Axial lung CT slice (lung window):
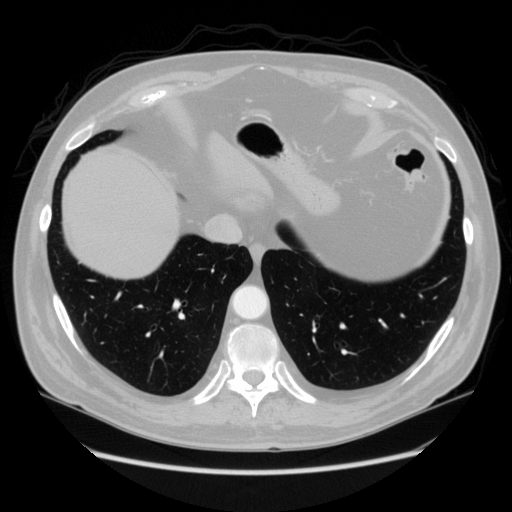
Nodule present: no